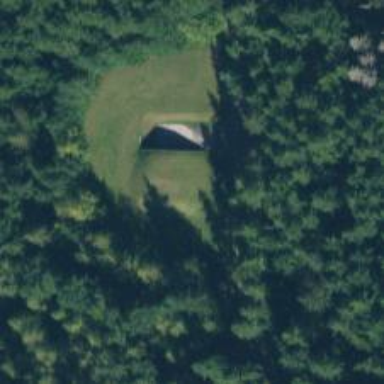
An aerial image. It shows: Military bunker.